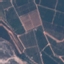
Label: PermanentCrop